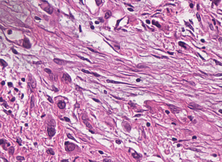
Tumor epithelial tissue: no
Tumor-associated stroma tissue: yes
Normal tissue: no